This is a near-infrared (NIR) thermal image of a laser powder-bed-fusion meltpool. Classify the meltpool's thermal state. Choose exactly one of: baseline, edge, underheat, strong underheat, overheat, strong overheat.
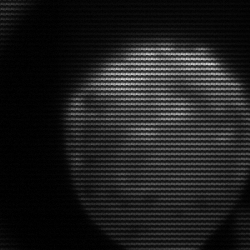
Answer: edge